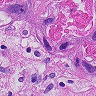
Metastatic tissue present: yes